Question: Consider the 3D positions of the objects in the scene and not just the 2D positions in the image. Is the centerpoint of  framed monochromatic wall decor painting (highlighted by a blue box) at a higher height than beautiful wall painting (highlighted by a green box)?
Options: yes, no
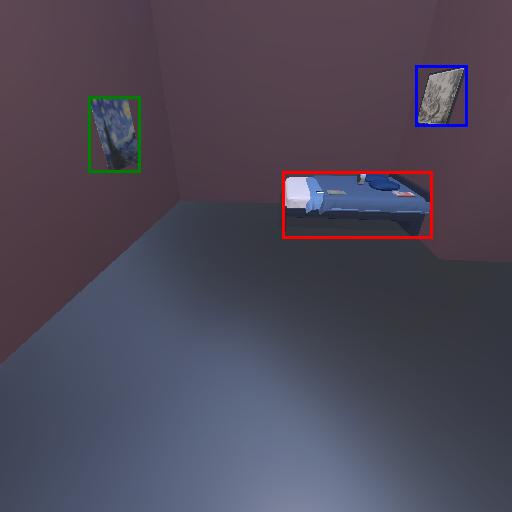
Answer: yes